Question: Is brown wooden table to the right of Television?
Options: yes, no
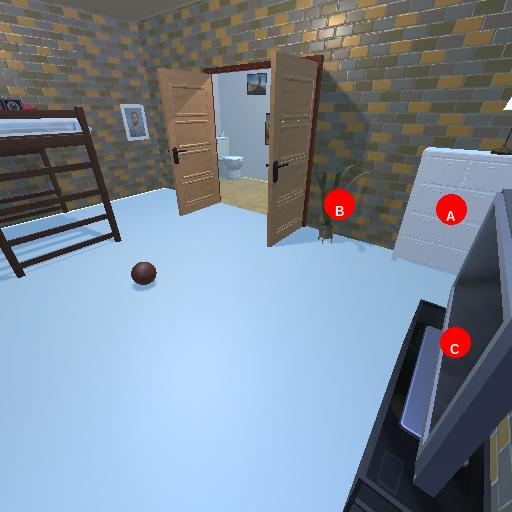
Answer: yes